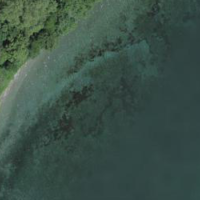
EUNIS habitat code: 14
Species observed at this site:
Fagus sylvatica